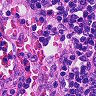
Metastatic tissue present: no